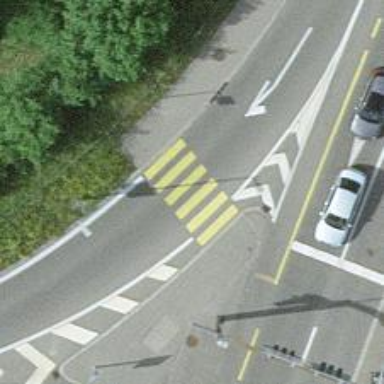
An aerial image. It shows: Uncontrolled zebra crossing.